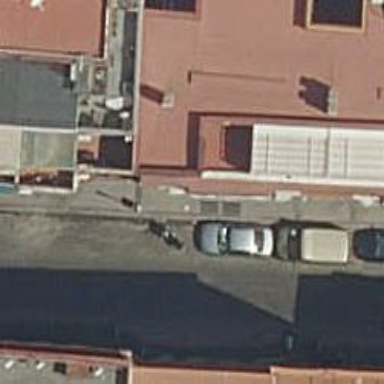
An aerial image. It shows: Car shop.